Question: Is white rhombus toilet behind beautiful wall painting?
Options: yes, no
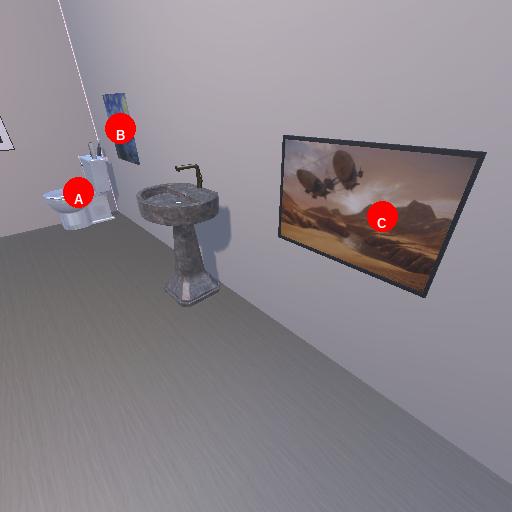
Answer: yes